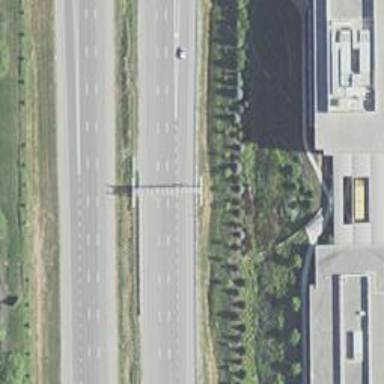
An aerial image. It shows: Motorway junction.